Field crop: maize
Growth stage: 2
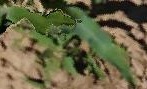
Species: maize